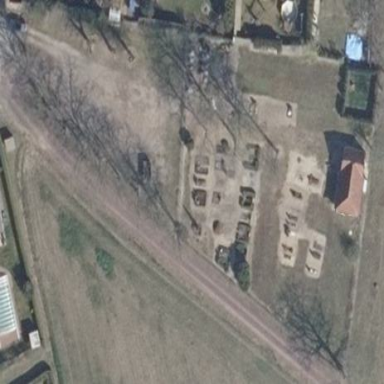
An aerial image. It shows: Cemetery.